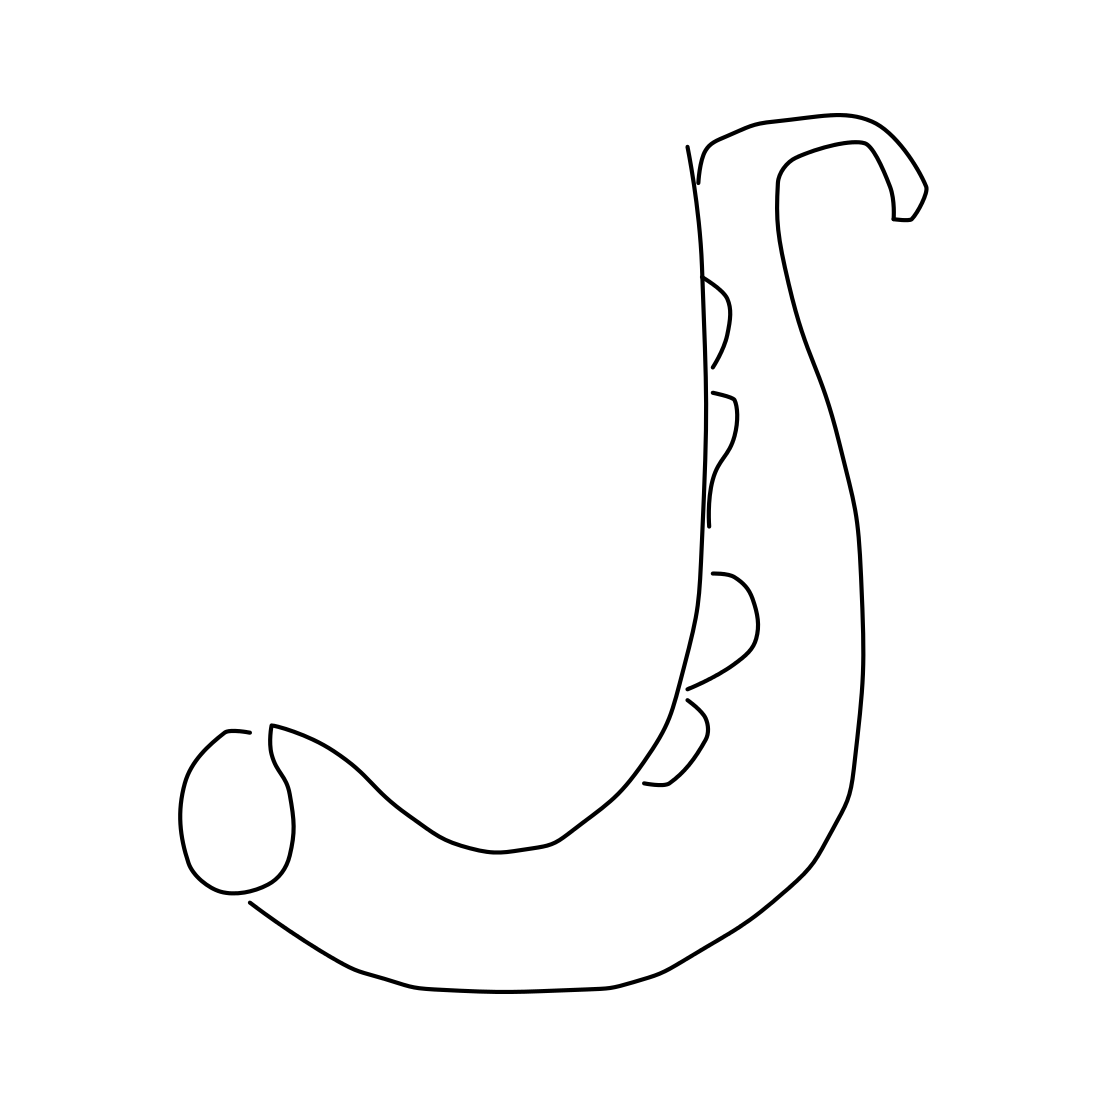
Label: saxophone